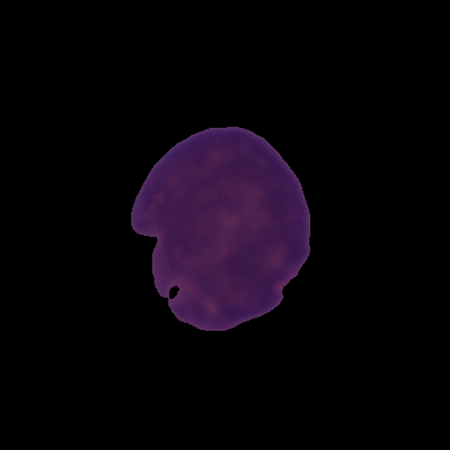
Label: cancer